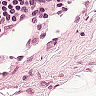
Metastatic tissue present: no